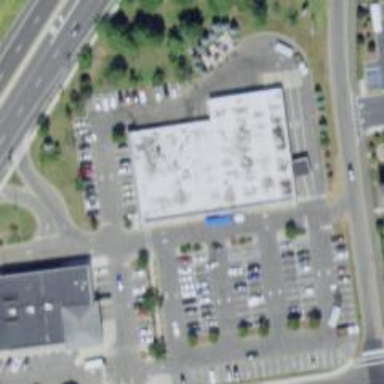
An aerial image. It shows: Convenience shop.